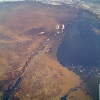
Label: land